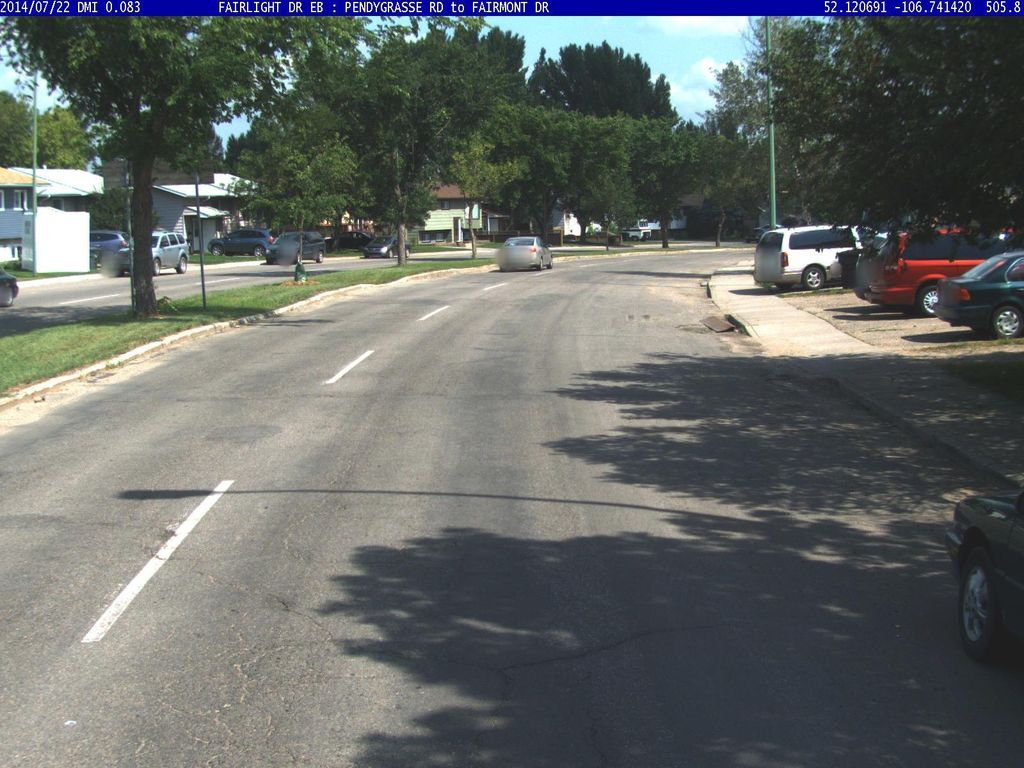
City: saskatoon